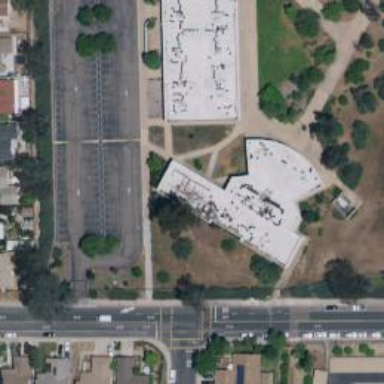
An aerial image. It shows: Education building.